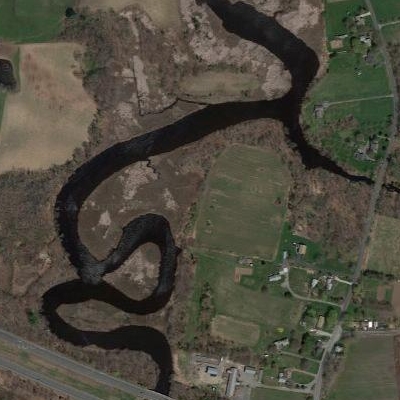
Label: RiverLake